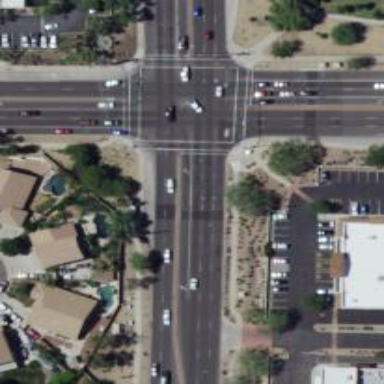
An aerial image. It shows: Solid stop line on the road.